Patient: sex M, age 61
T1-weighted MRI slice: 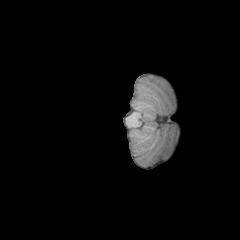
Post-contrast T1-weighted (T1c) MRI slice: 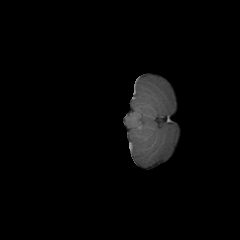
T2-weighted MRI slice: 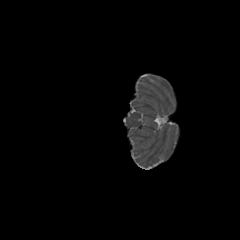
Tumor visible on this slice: no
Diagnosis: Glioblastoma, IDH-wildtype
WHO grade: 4